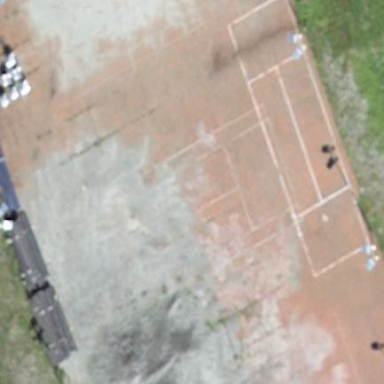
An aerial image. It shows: Tennis court on pitch.